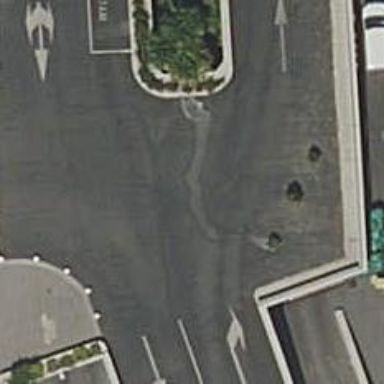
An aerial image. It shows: Asphalt road designated for service vehicles.